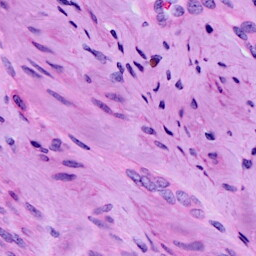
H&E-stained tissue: Cervix